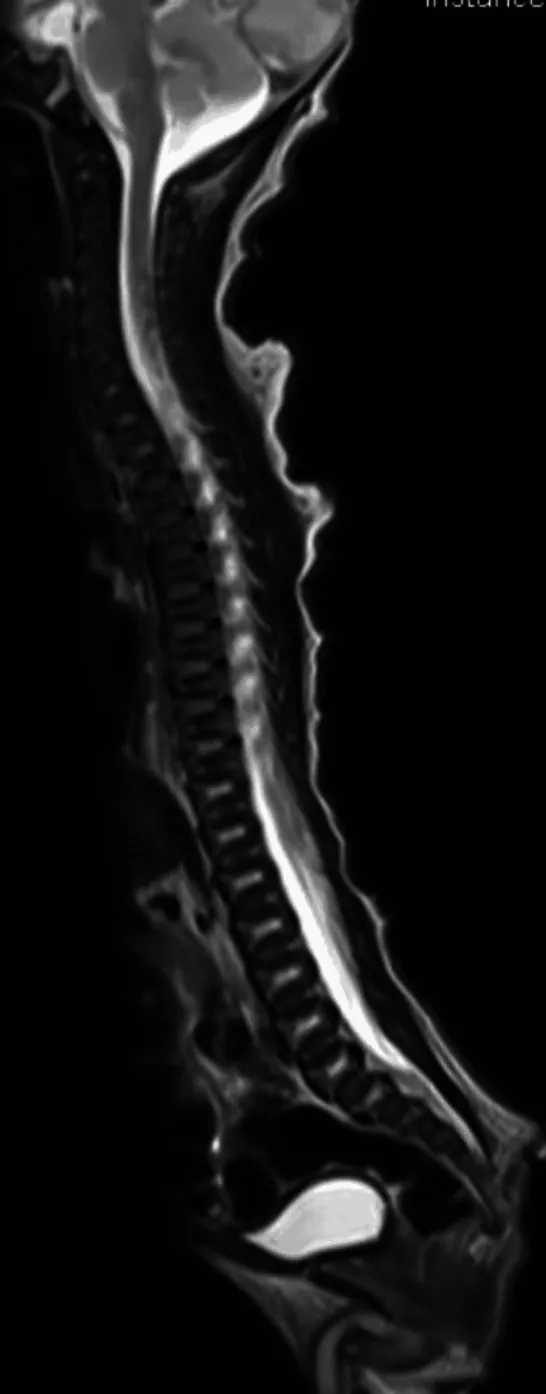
MRI of the spine shows a pedunculated appendage with fat intensity hanging from the mid-sacral region (arrow).
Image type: radiology (mri)